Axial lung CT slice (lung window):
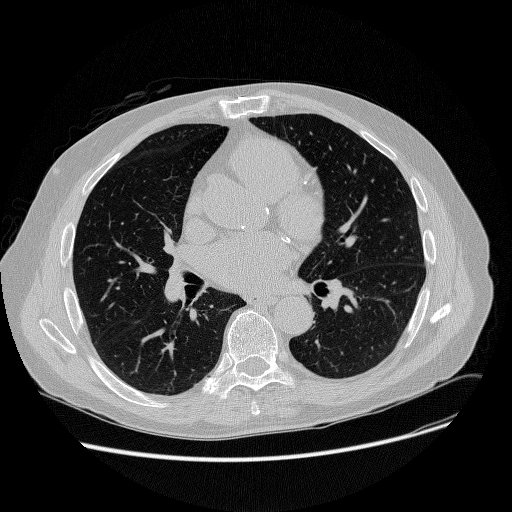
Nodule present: no